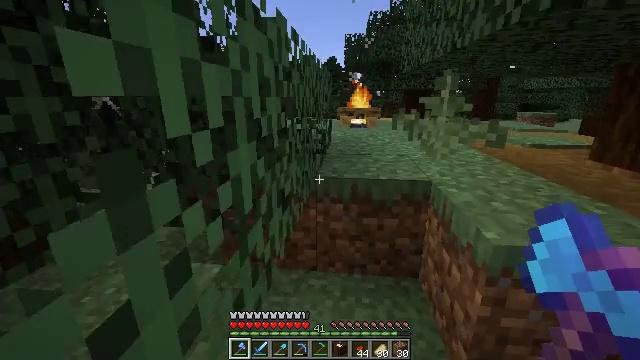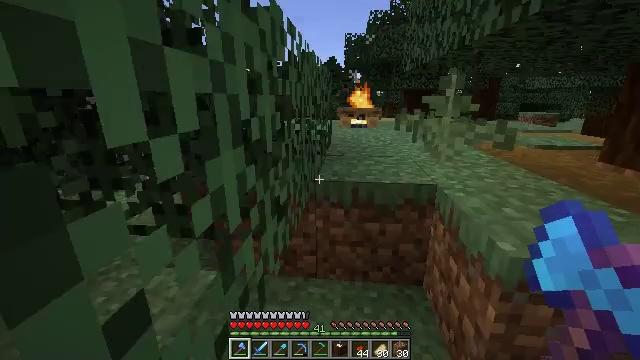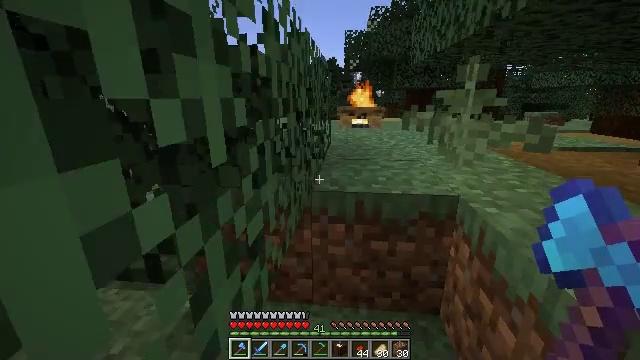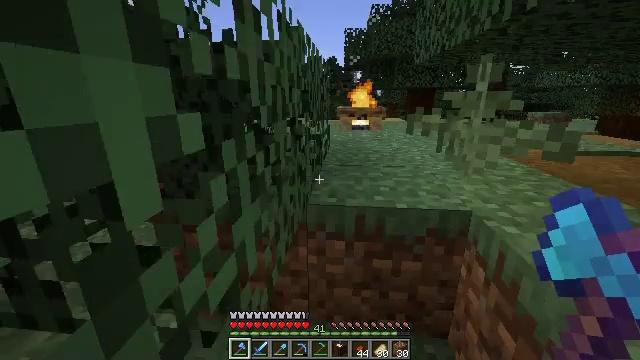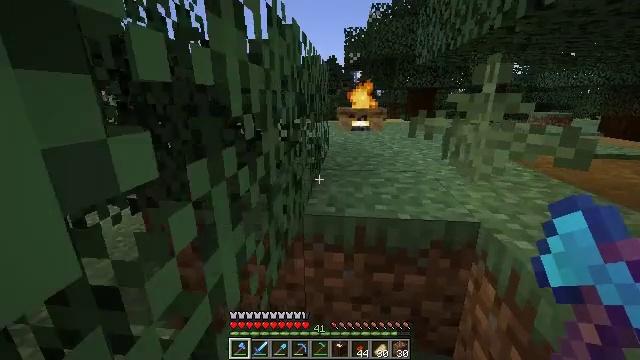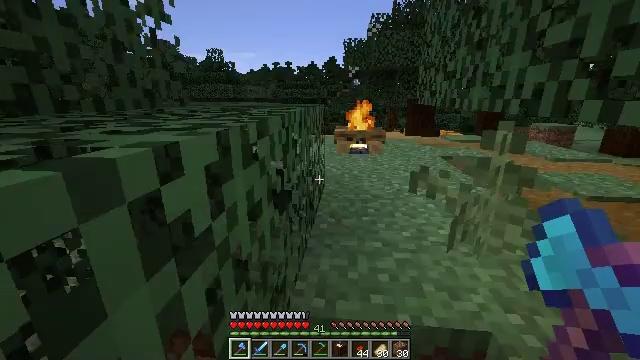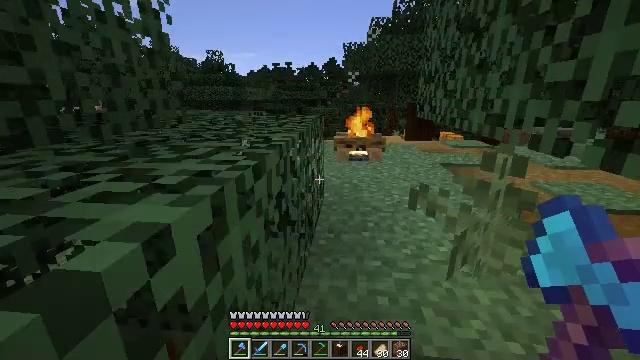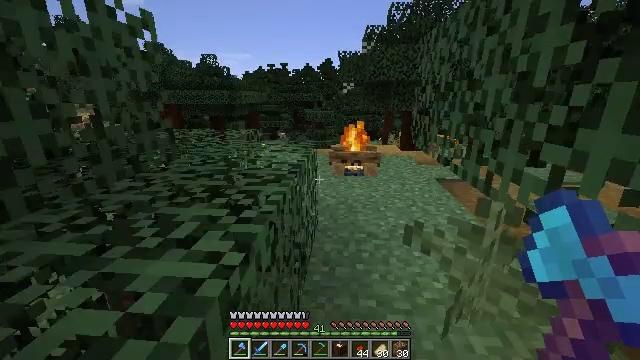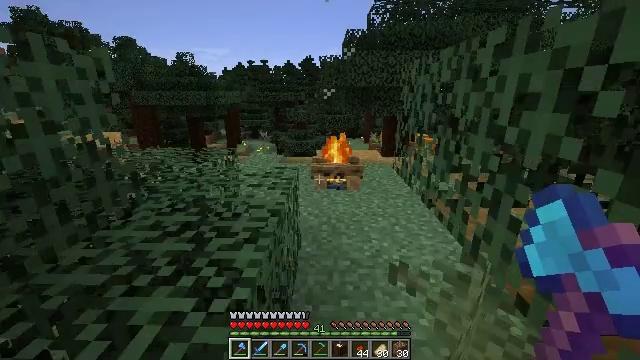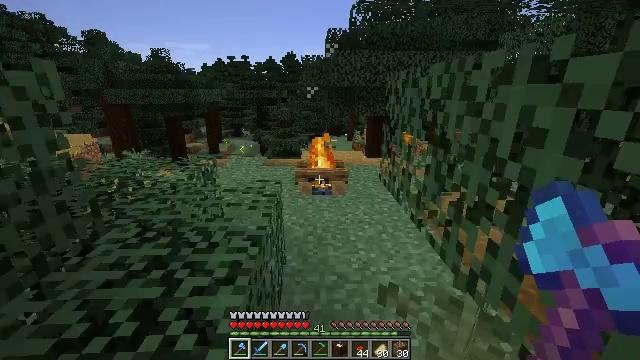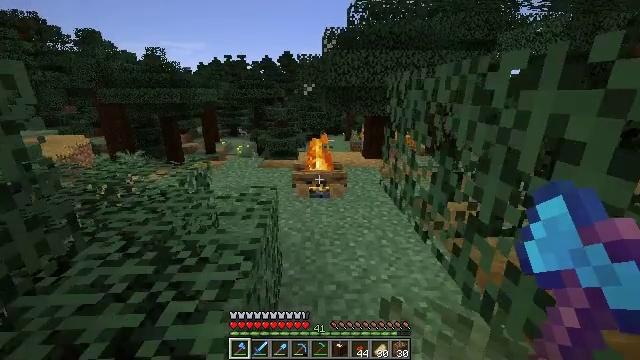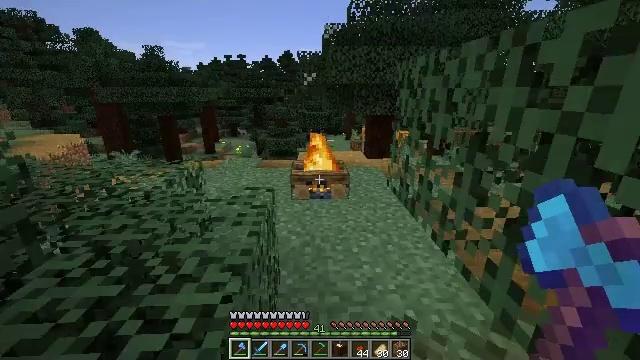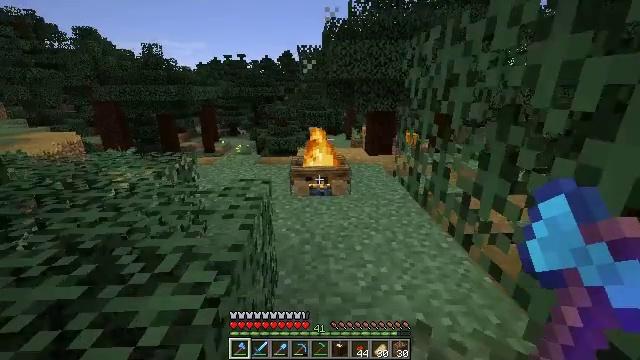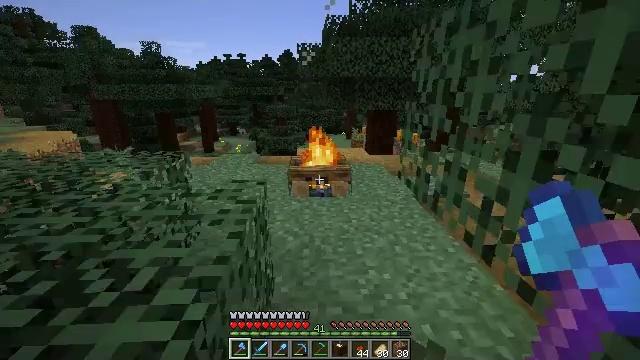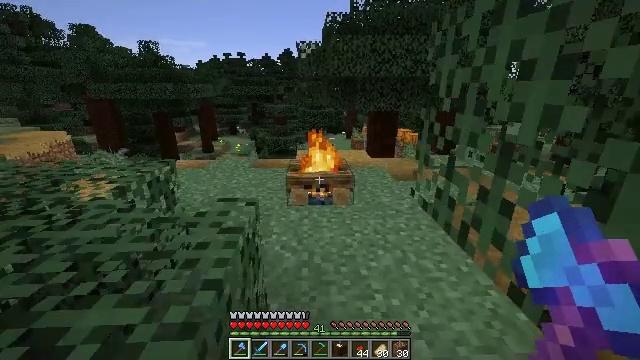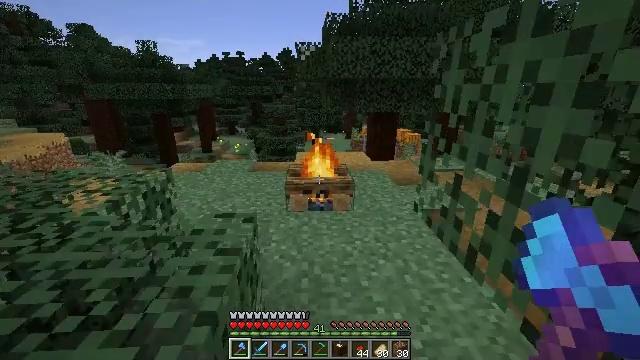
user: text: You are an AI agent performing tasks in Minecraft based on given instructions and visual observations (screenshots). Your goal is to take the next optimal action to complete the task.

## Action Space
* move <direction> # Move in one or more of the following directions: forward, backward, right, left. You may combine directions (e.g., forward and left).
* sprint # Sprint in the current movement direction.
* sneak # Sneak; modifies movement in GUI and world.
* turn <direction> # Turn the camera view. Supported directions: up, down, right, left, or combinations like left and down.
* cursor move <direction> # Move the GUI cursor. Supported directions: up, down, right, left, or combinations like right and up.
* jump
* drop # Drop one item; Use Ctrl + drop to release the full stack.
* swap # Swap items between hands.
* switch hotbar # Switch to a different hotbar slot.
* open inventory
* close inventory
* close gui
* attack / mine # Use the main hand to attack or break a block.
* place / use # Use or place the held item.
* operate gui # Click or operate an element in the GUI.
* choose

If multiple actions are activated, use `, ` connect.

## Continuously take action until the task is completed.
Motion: motion action
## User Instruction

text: Disassemble the campfire for reuse.
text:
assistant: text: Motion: move forward, sprint
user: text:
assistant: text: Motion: move forward, sprint
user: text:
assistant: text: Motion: move forward, sprint
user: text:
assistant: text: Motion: move forward
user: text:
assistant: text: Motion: move forward, jump
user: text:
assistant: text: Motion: move forward, jump
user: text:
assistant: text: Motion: move forward, jump
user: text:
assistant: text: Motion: move forward, turn right, jump
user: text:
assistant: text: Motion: move forward, turn right, jump
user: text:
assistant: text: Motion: move forward, jump
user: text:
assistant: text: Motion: move forward, jump
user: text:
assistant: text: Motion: move forward, jump
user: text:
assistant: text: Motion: move forward, jump
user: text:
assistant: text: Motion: move forward, jump
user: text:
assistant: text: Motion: move forward, jump
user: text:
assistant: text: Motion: move forward, turn down, jump
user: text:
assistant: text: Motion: move forward, turn down
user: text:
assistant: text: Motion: turn down
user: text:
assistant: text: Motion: turn down
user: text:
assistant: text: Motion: turn down
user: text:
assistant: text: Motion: turn down
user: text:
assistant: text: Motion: turn down
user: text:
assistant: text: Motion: turn down
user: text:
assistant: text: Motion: no_op
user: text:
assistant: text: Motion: no_op
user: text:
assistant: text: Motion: move forward
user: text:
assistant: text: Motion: move forward
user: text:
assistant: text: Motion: move forward
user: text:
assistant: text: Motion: move forward
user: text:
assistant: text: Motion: move forward